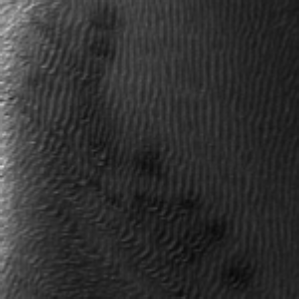
Label: frost